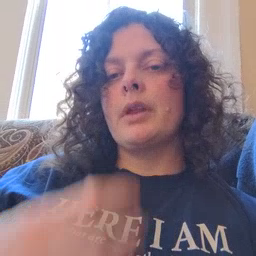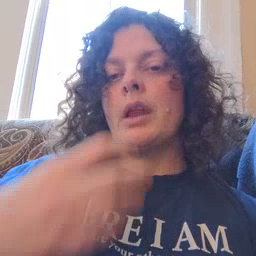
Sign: potty